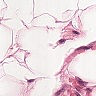
Metastatic tissue present: no